Question:
I was wondering if there is any way to code the green shadow in that shape with css
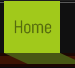
Answer: You can stack the horizontal and vertical offset values of the 'box-shadow' property, alternating between two colors and specifying as many layers as you want, e.g.
'''
div {
background: olive;
box-shadow:
0 01px black,
01px 0 green,
01px 02px black,
02px 01px green,
02px 03px black,
03px 02px green,
03px 04px black,
04px 03px green,
04px 05px black,
05px 04px green;
height: 50px;
width: 50px;
}
'''
<URL>